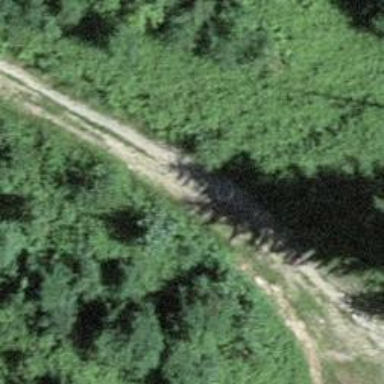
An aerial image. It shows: Unpaved track with tracktype grade4.